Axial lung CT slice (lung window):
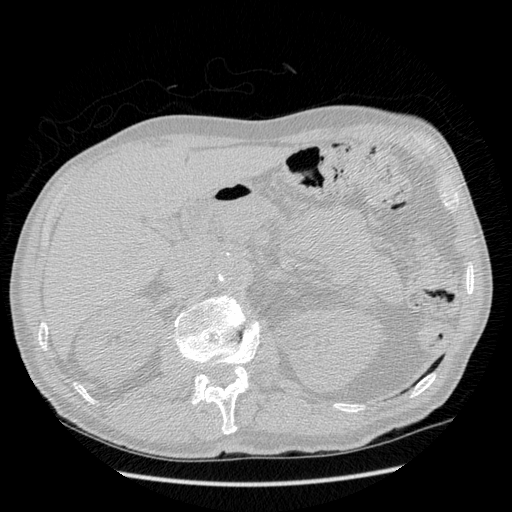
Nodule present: no